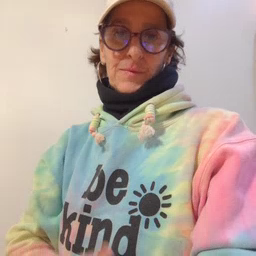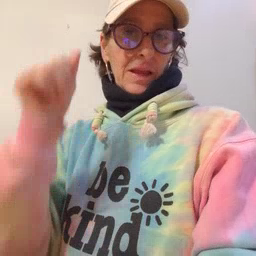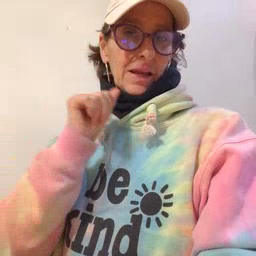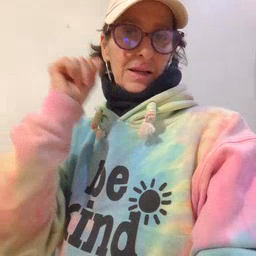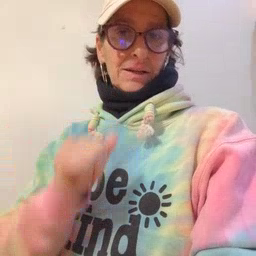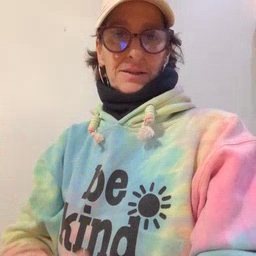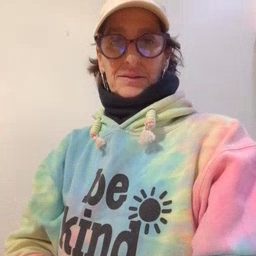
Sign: aunt